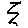
Label: zigzag